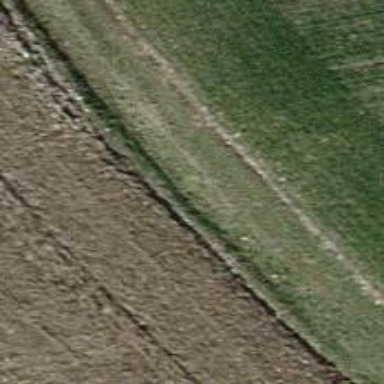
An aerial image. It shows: Grassy track with grade 5 track type.